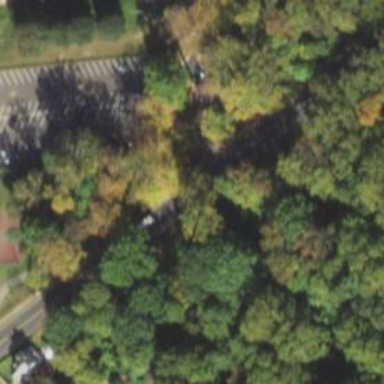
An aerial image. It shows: Unmarked crossing on footway.